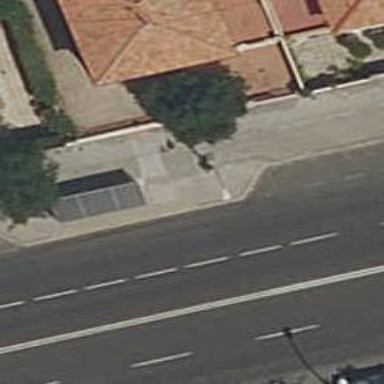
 serving as platform for public transportation."